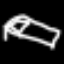
Label: bed